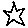
Label: star